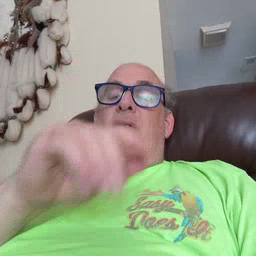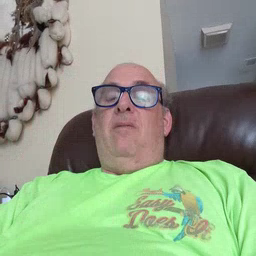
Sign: mom